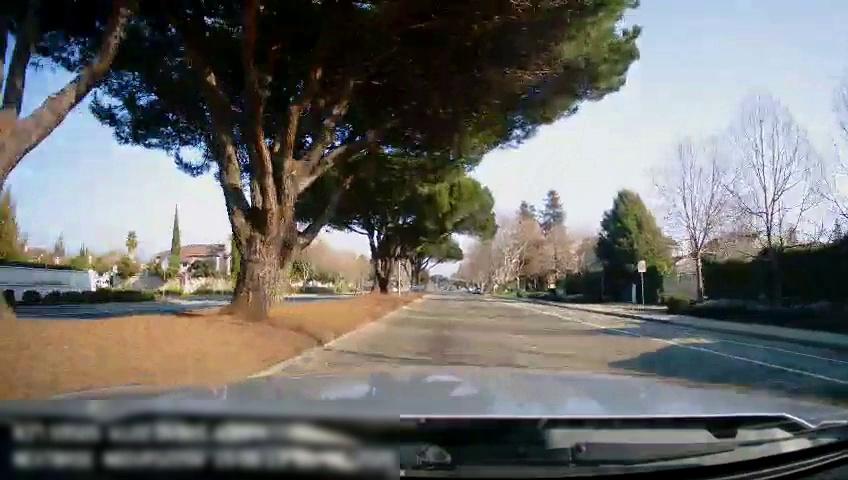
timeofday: Day
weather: Sunny
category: Drivable Space
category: Drivable Space
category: Lanes | Current Lane
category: Lanes | Alternate Lane
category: Traffic | Signs